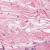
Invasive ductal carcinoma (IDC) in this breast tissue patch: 1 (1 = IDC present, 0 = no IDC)